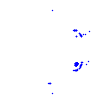
Particle: kaon